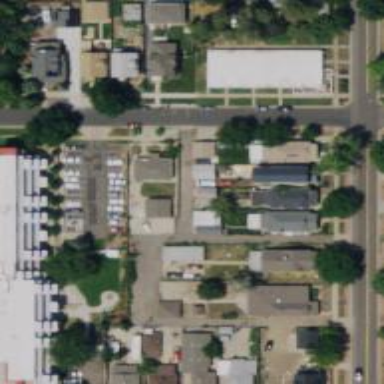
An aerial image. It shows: Alleyway designated as service road.